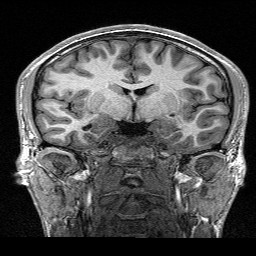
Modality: T1w
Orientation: sagittal
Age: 22
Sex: male
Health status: healthy
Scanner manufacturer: siemens
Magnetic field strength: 1.5 T
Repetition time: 2.73 s
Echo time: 0.00357 s